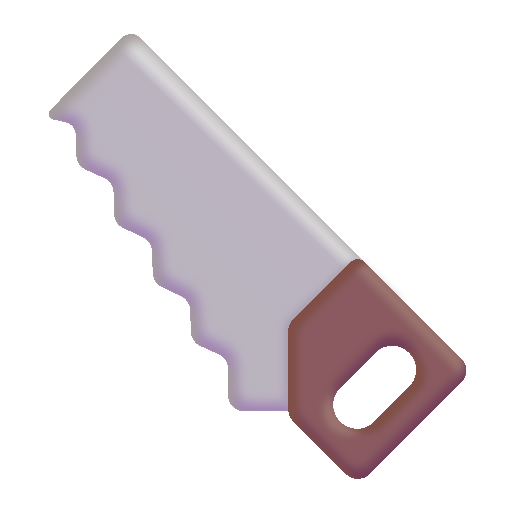
carpentry saw color